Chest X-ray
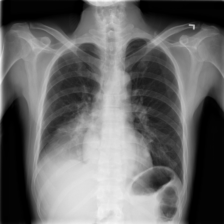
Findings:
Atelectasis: negative
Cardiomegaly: negative
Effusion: negative
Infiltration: negative
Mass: negative
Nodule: positive
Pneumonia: negative
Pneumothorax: negative
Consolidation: negative
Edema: negative
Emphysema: negative
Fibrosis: negative
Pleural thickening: negative
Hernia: negative